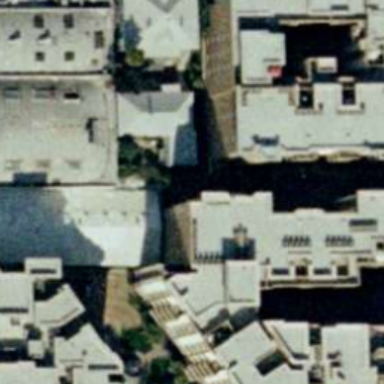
Many buildings are crowded together .